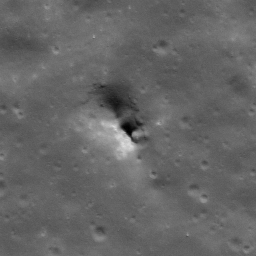
Pit: Copernicus 13a
Host crater: Copernicus
Host type: impact_melt
Lunar coordinates: latitude 10.186, longitude 339.873